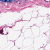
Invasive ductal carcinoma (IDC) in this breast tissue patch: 0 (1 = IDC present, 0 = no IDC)